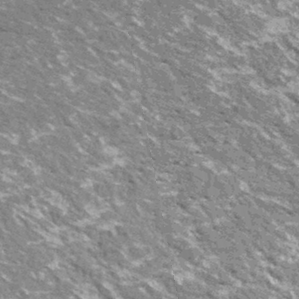
Label: frost